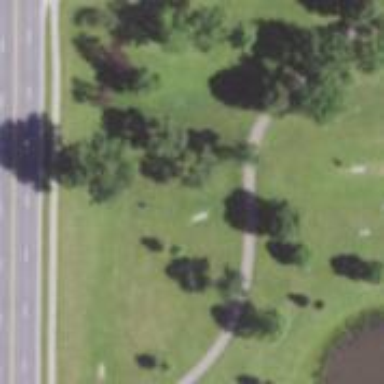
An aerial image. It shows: Disc golf tee.